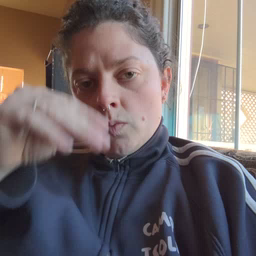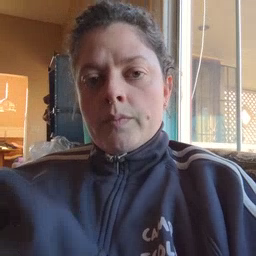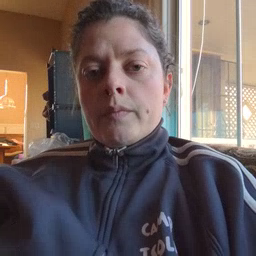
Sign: pizza